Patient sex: M
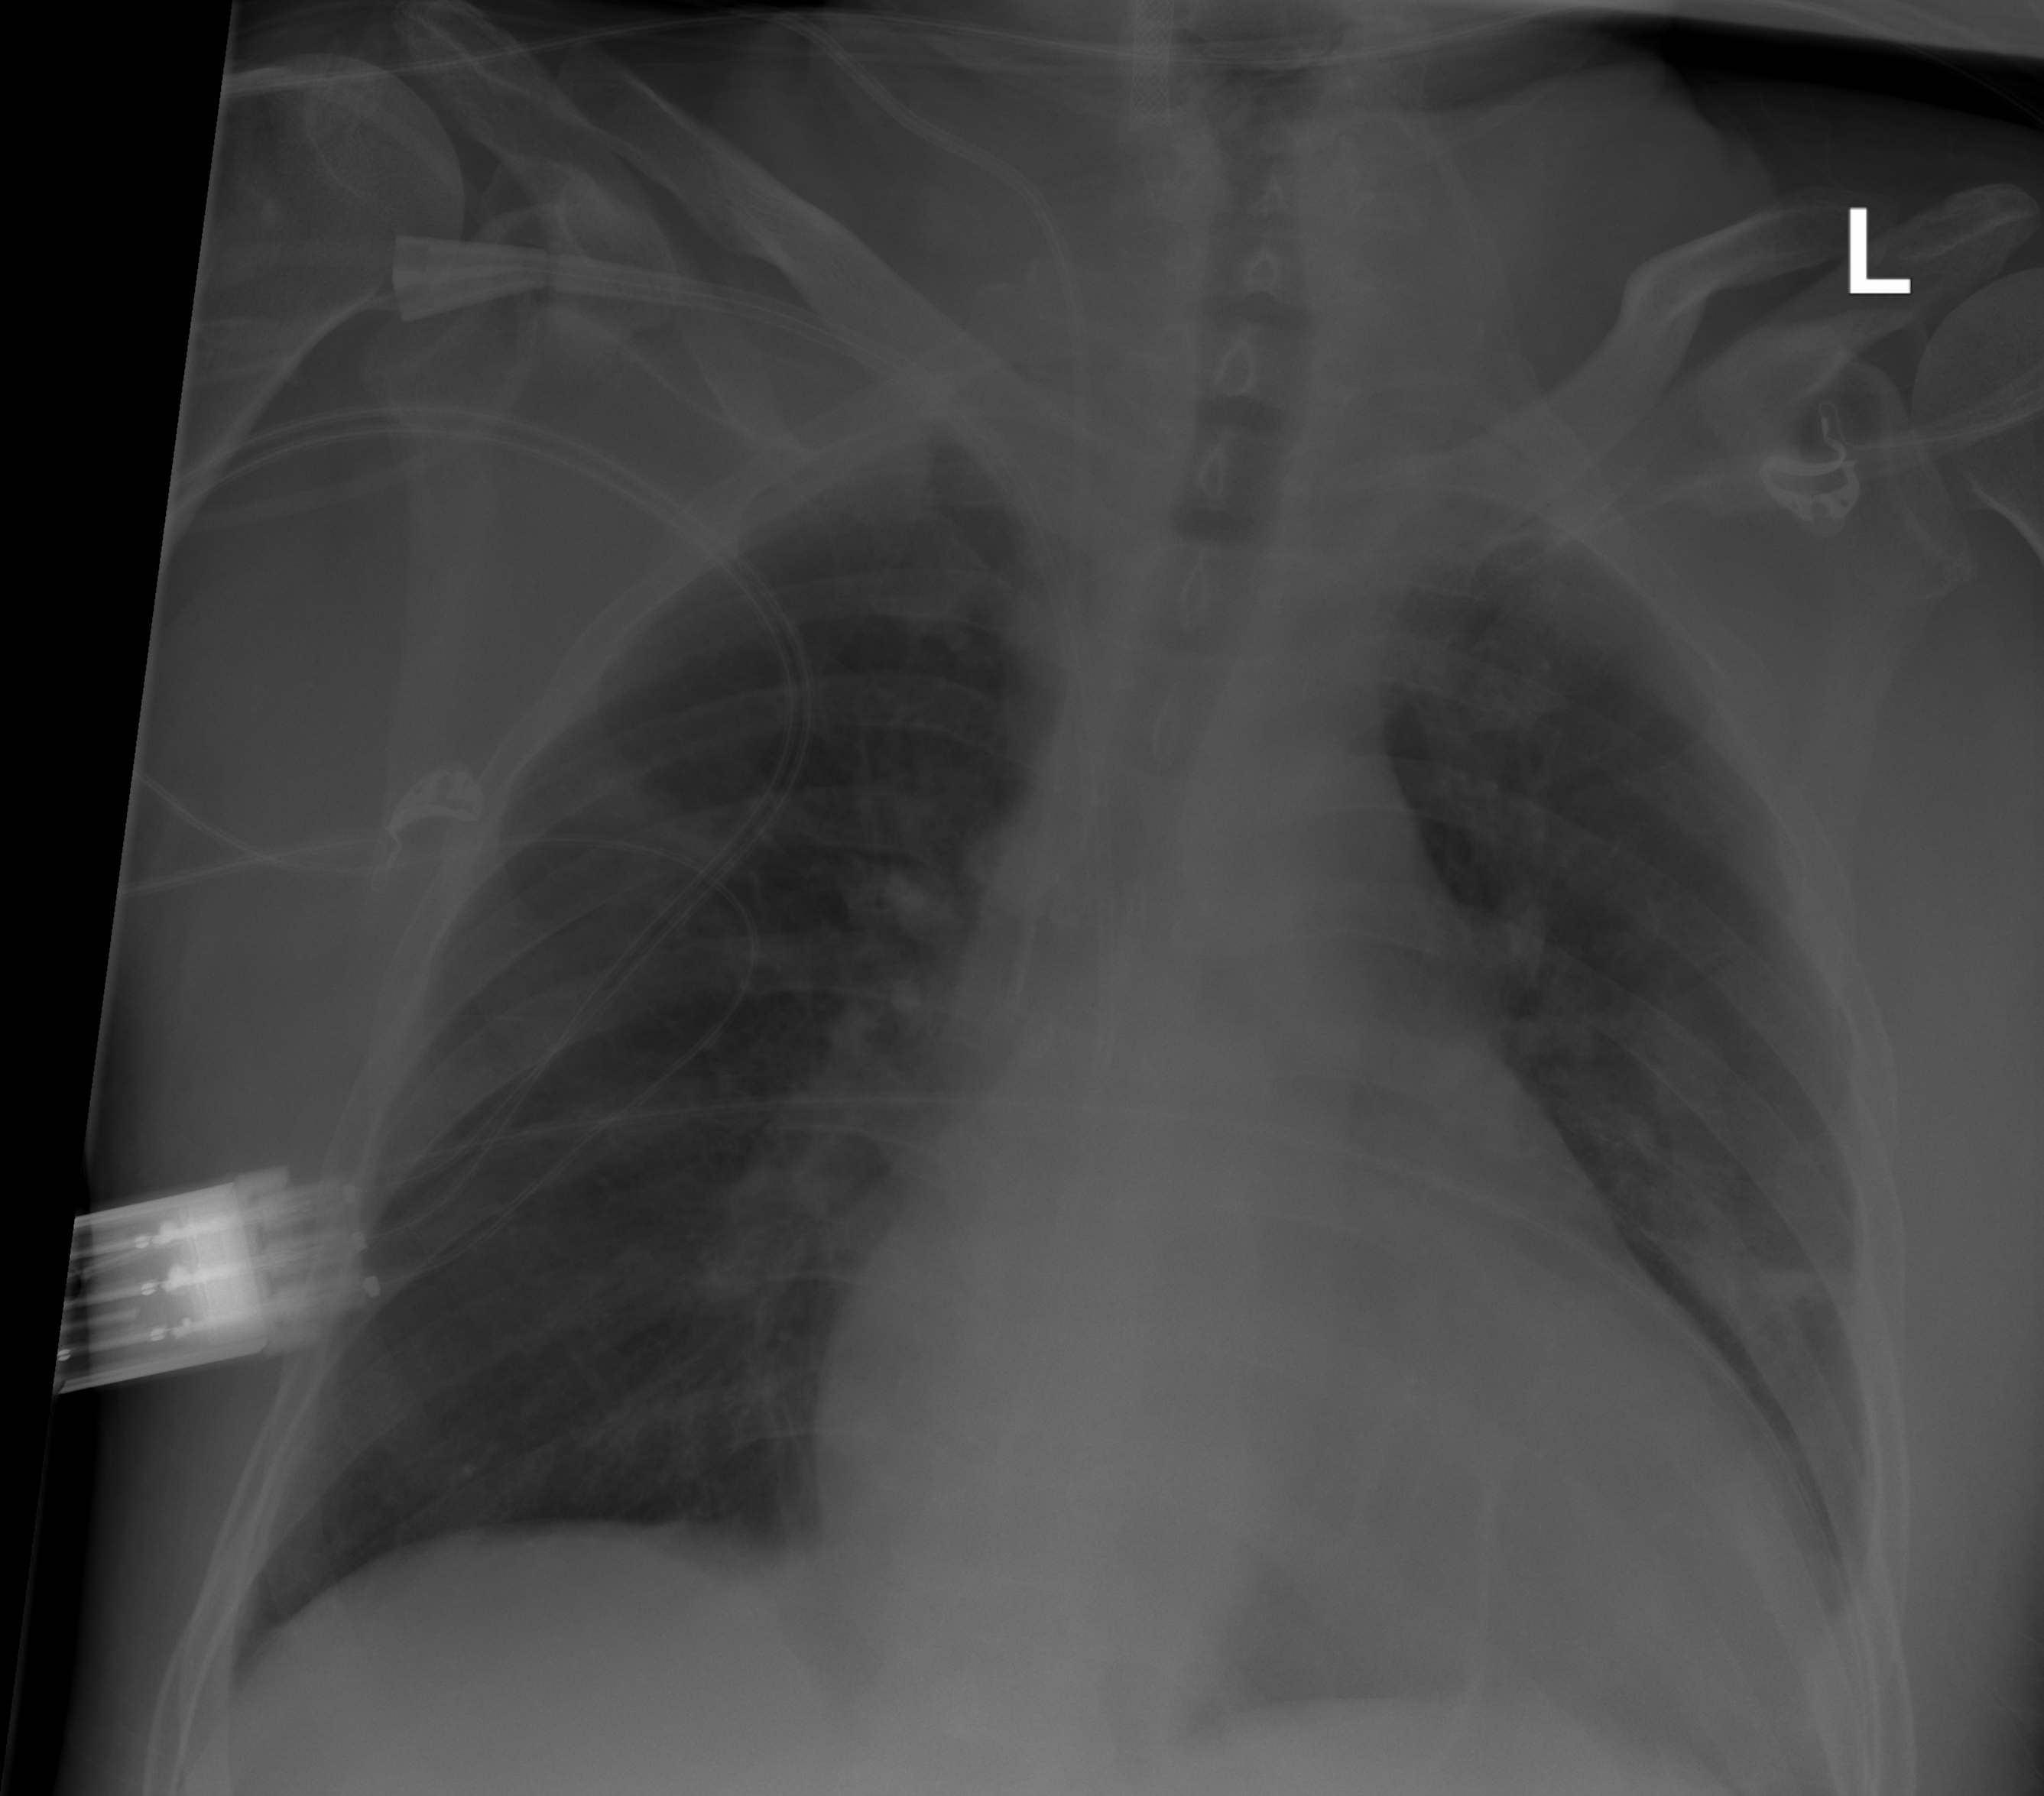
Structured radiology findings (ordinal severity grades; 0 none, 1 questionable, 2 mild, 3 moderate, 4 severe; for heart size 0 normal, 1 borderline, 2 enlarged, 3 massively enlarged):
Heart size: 2
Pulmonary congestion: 2
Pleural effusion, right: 0
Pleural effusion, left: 0
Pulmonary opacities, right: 2
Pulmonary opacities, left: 2
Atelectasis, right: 0
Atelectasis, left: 0